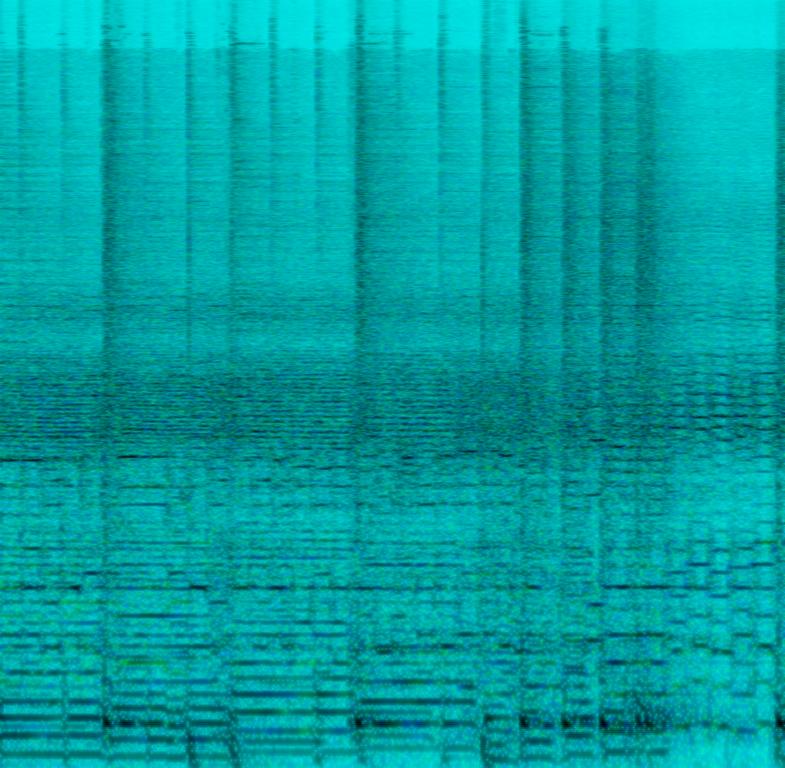
The song is a hardcore, fiery and intense rock song. There are layers of electric guitar that are overdriven and drums that are powerful. There's a breakdown section that sees snare rolls and a motif on the electric guitar.